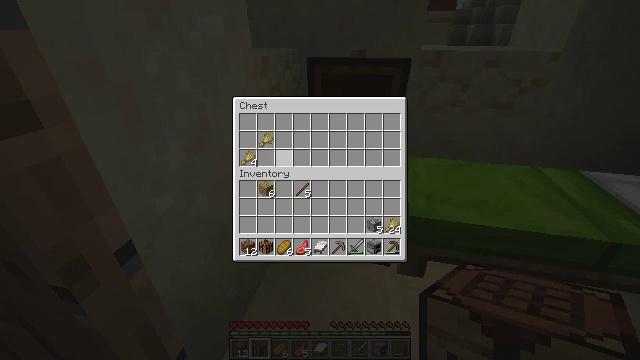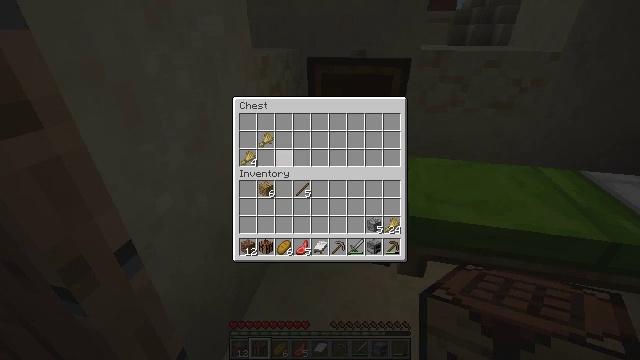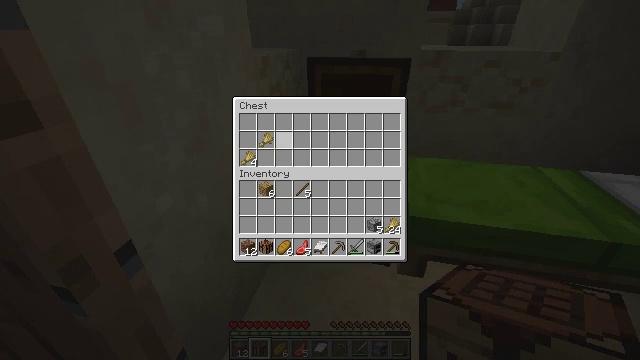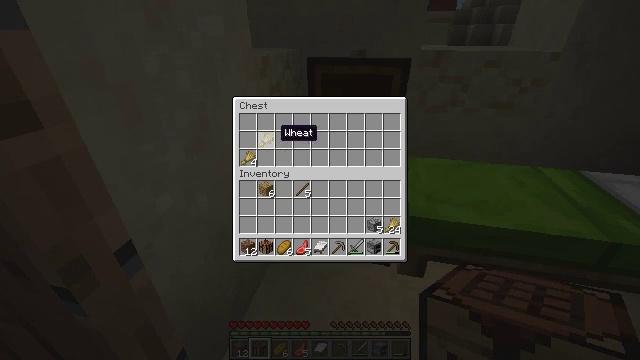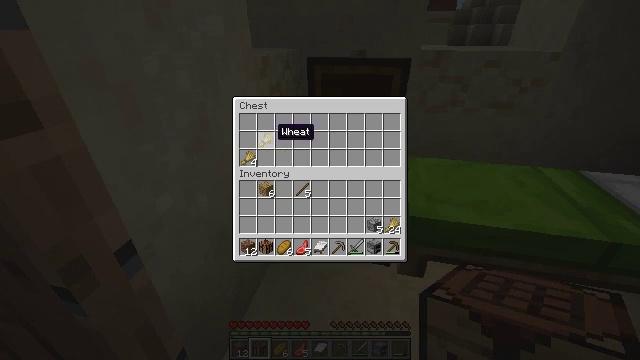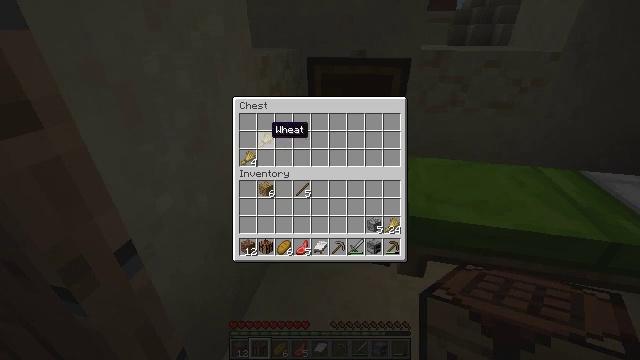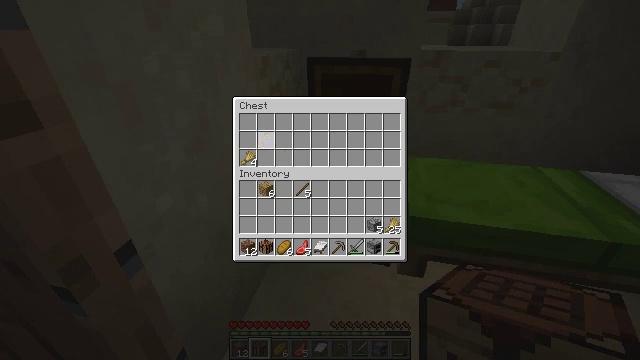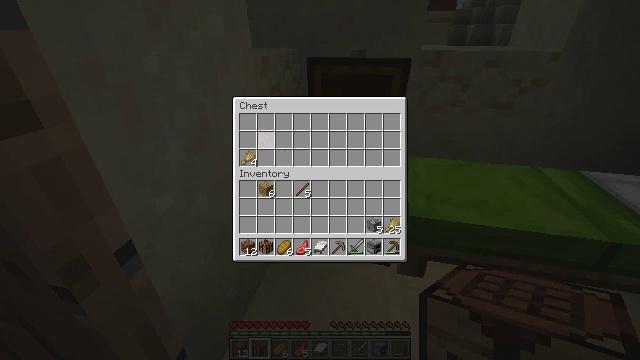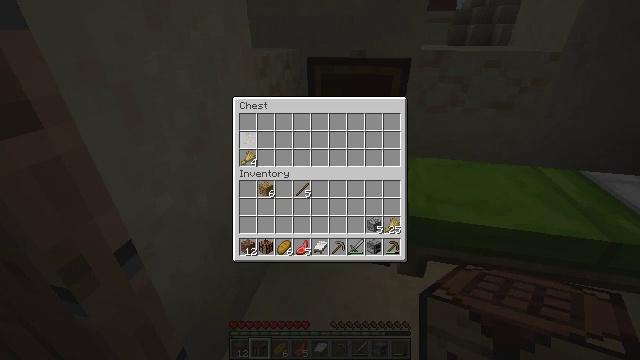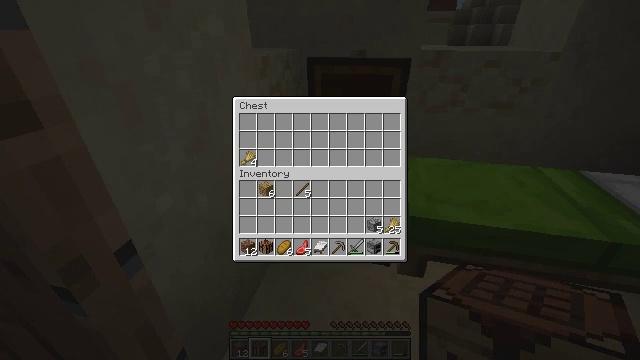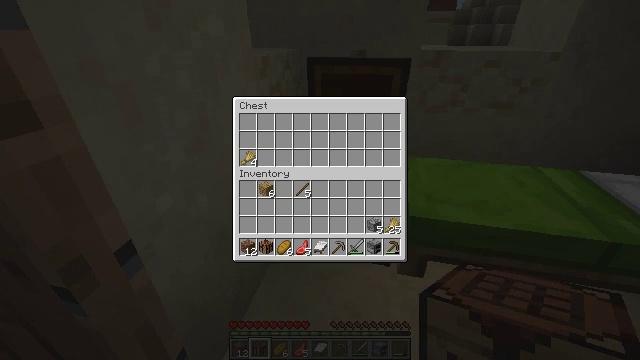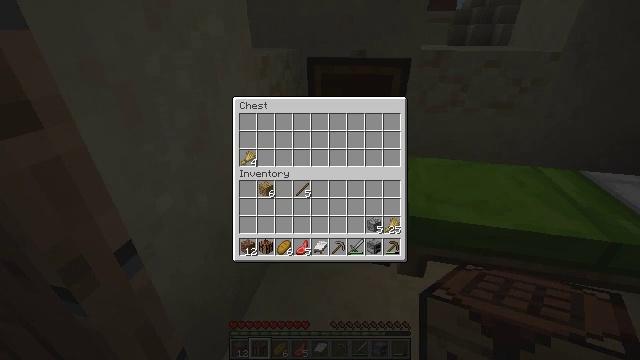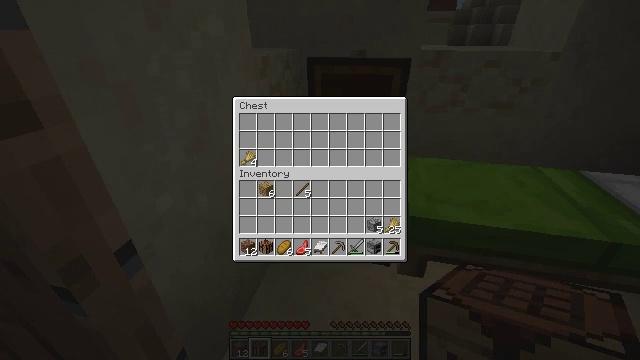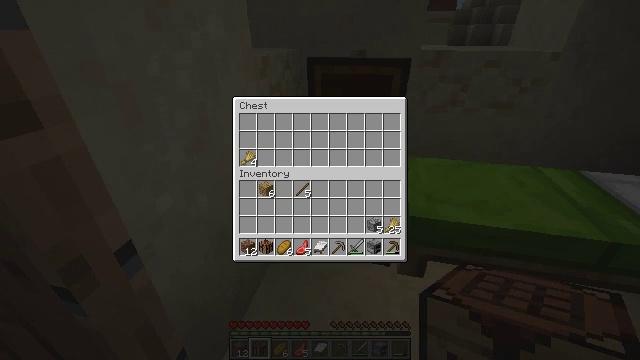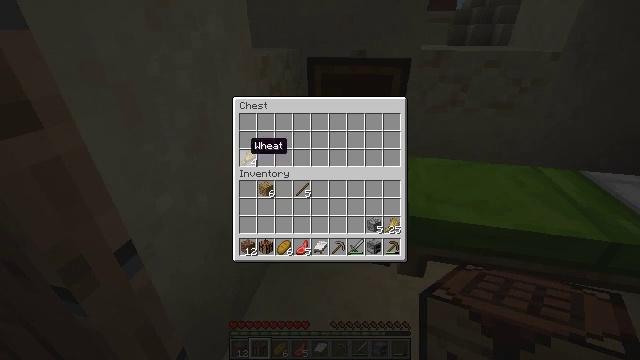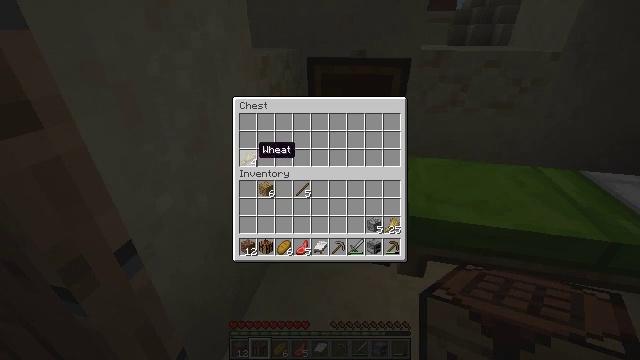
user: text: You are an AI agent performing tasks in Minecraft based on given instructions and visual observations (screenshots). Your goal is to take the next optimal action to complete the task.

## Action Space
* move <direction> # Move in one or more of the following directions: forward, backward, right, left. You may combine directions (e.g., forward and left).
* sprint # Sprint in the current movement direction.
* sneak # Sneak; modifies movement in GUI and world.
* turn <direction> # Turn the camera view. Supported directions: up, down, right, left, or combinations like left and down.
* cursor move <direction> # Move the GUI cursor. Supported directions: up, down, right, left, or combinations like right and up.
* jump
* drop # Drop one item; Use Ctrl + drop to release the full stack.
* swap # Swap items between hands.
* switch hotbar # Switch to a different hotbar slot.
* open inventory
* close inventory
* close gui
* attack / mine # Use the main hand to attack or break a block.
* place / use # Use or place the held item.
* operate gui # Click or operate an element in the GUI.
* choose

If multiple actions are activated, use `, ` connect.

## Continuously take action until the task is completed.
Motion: motion action
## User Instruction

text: Gather the jungle fence gate from your structure.
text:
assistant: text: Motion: sneak
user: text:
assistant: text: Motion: sneak, cursor move left and up
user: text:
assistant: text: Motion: sneak
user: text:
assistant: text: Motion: sneak
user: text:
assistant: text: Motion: sneak
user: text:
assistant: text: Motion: sneak, choose
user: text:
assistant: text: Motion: sneak, choose
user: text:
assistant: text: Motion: sneak, cursor move left and down
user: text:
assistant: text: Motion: sneak, cursor move left
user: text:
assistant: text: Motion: sneak, choose
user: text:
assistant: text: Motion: sneak, choose
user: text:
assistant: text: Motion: sneak, choose
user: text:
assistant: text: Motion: sneak
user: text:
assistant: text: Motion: sneak
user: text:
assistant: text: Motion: sneak, cursor move right
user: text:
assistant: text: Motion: sneak, choose
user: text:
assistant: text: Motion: sneak, choose
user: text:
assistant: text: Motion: sneak, choose
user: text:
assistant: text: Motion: sneak
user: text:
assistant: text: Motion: sneak, cursor move left
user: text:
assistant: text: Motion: sneak, cursor move left
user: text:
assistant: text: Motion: turn left and up, close gui
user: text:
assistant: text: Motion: turn left and up
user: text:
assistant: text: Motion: turn left and up
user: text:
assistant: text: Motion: turn left
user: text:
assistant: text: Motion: turn left and down
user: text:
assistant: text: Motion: turn left and down
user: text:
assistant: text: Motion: turn left and down
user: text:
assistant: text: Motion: turn left
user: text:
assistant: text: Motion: turn left